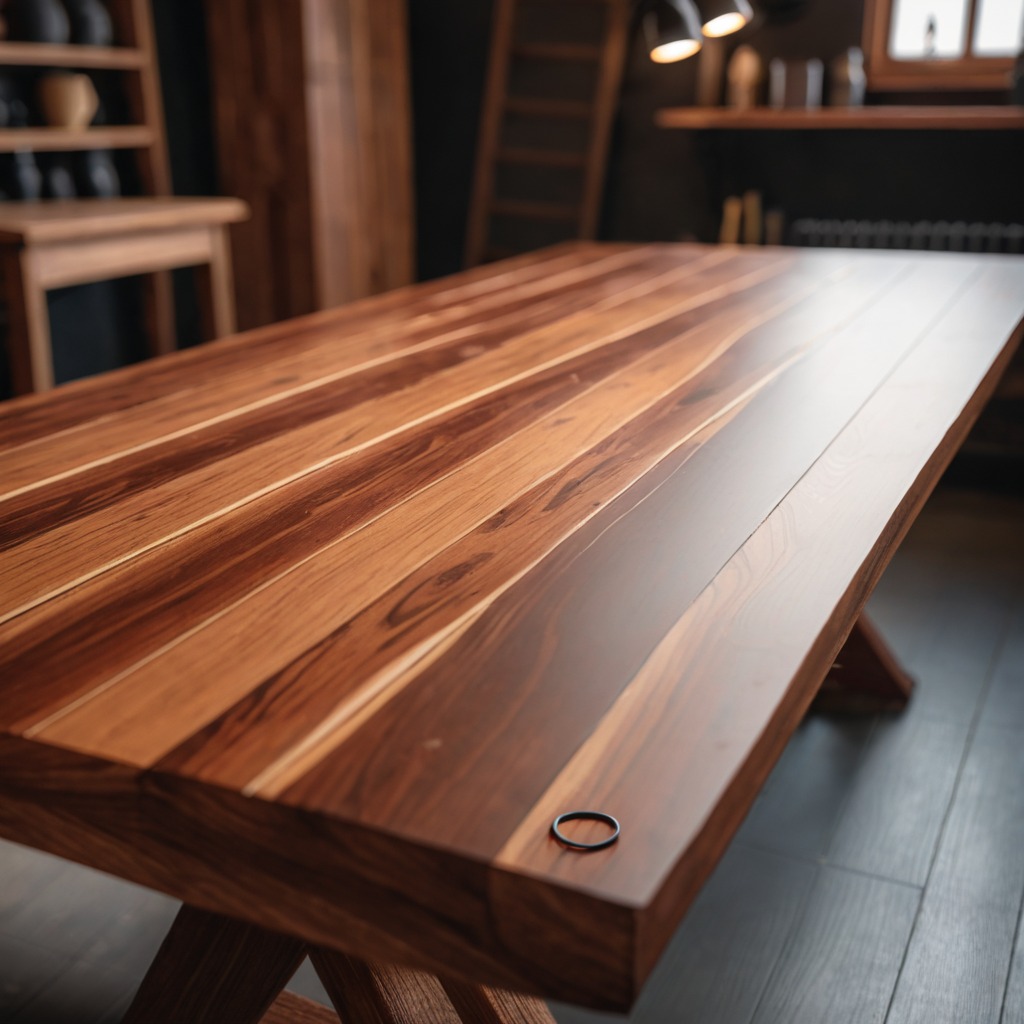
A rubber O-ring is lying on a wooden table.